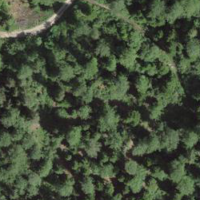
EUNIS habitat code: 41
Species observed at this site:
Cardamine heptaphylla